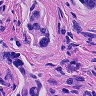
Metastatic tissue present: yes